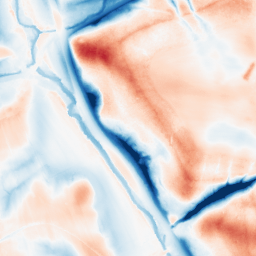
Category: trend_removal
Decomposition family: local_polynomial
Decomposition parameters: window_size: 51
degree: 1
Upsampling method: bicubic
Upsampling parameters: scale: 8
Upsampling scale: 8